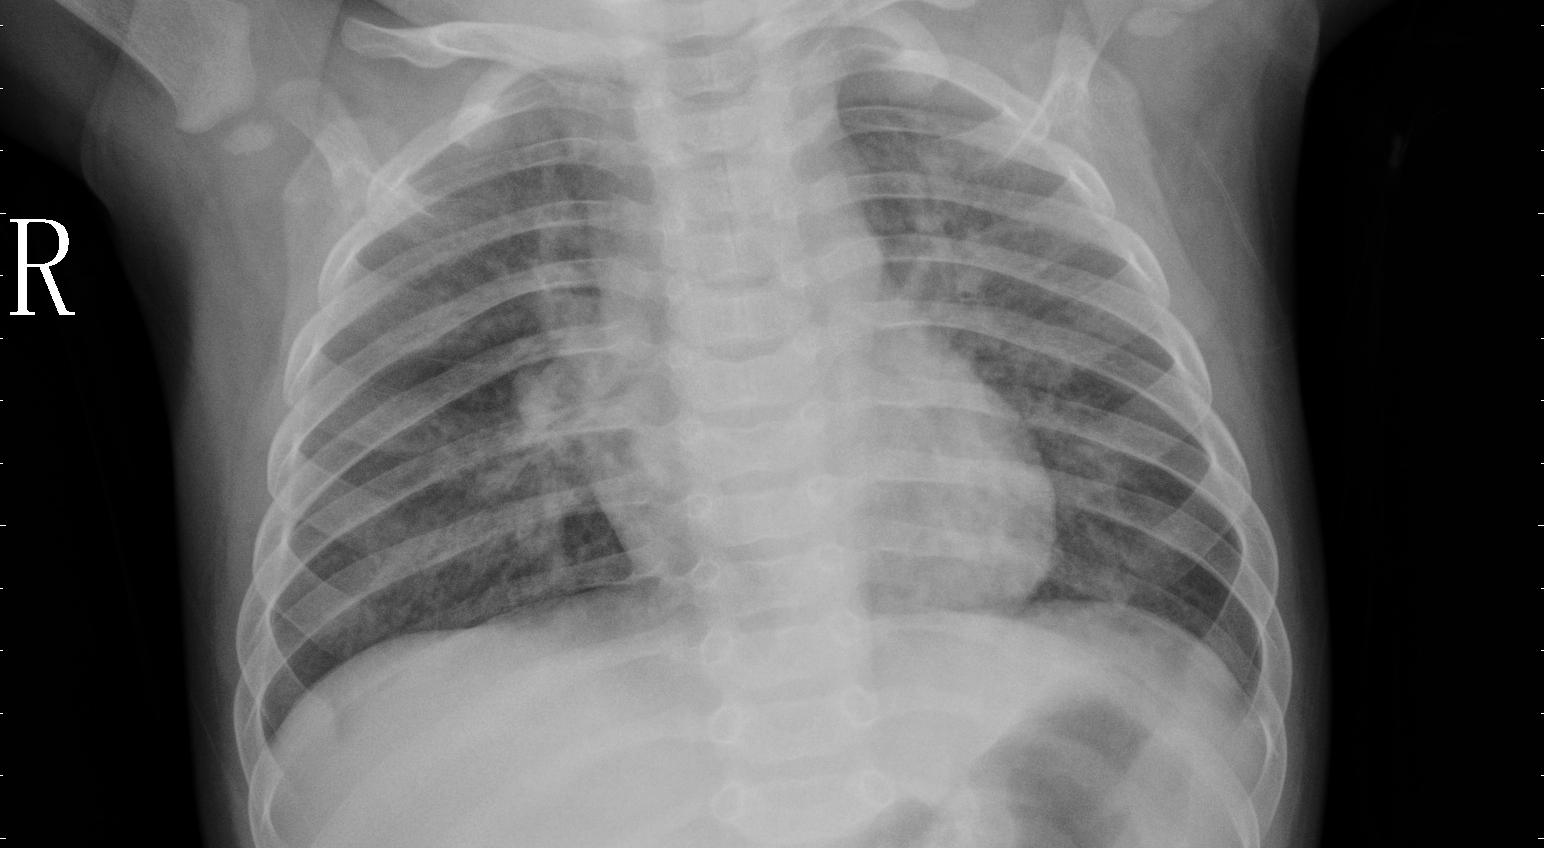
Diagnosis: PNEUMONIA